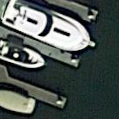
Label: Civil_yacht